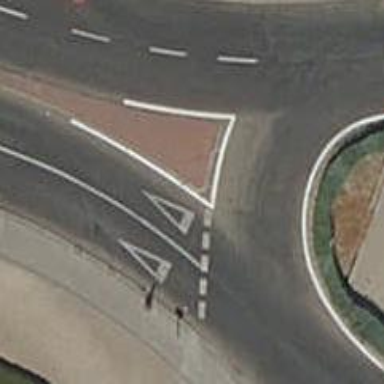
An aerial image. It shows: Road with "give way" sign.